Question: I have a problem with the rotation in Internet Explorer 8 and lower.
I am able to rotare a parent div, but the child (positioned absolute) doesn't rotate with its parent. When I don't position the child absolute, it does the right rotation.
Here is my code
'''
<!DOCTYPE html PUBLIC "-//W3C//DTD XHTML 1.0 Transitional//EN" "http://www.w3.org/TR/xhtml1/DTD/xhtml1-transitional.dtd">
<html xmlns="http://www.w3.org/1999/xhtml">
<head>
<meta http-equiv="Content-Type" content="text/html; charset=utf-8" />
<title>Untitled Document</title>
<style>
.parent
{
background-color: #f00;
position: absolute;
top: 300px;
left: 300px;
width: 500px;
height: 500px;
filter: progid:DXImageTransform.Microsoft.Matrix(M11=0.7071067811865476, M12=-0.7071067811865475, M21=0.7071067811865475, M22=0.7071067811865476, sizingMethod='auto expand'); //45deg
}
.child
{
background-color: #0f0;
position: absolute;
top: 150px;
left: 150px;
width: 300px;
height: 300px;
}
</style>
</head>
<body>
<div class="parent">
This is the parent
<div class="child">
This is the child
</div>
</div>
</body>
</html>
'''
When you view this code in IE8, then this is the result

I would like that the green div has the same rotation as the red div.
Thanks!
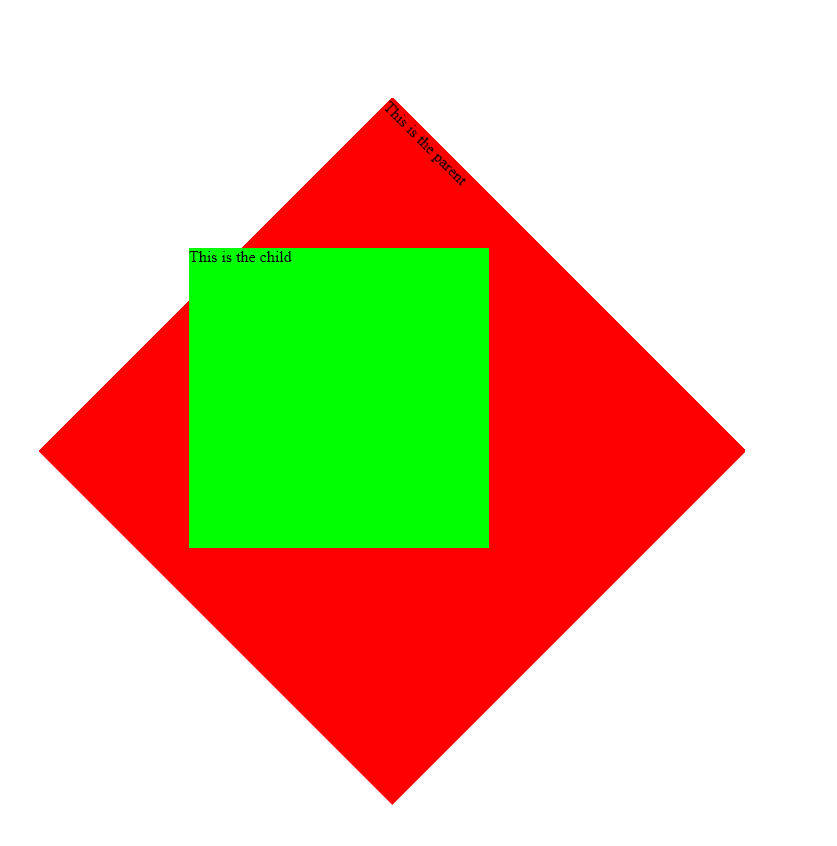
Answer: A workaround:
css:
'''
.ie {
display:none;
}
'''